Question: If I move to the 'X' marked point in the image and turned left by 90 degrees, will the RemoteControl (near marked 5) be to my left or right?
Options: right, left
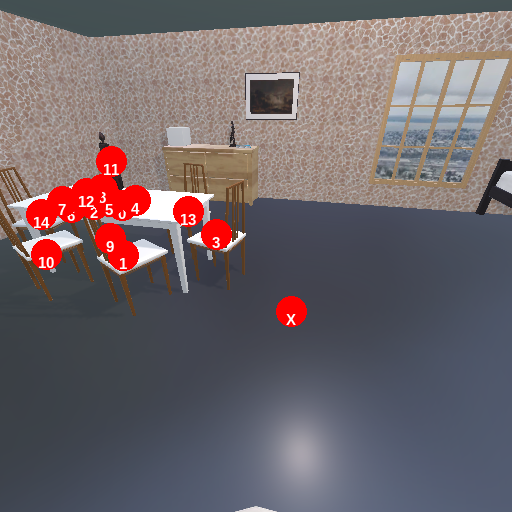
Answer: right